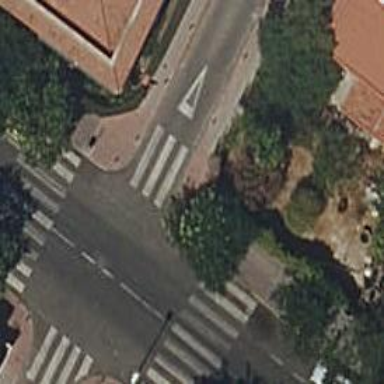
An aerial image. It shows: Marked crossing on the road.